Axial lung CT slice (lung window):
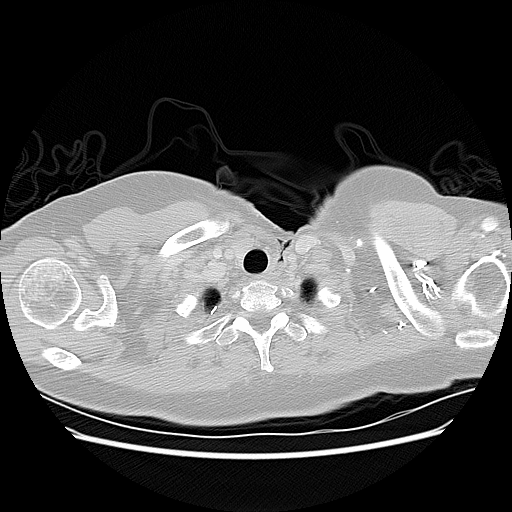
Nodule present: no